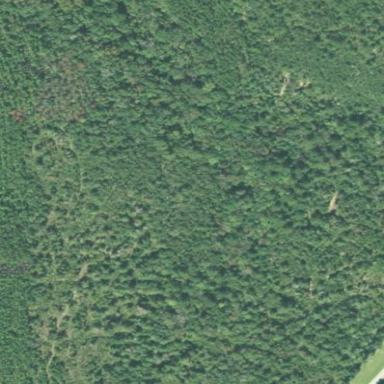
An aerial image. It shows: Mixed woodland with various types of leaves.